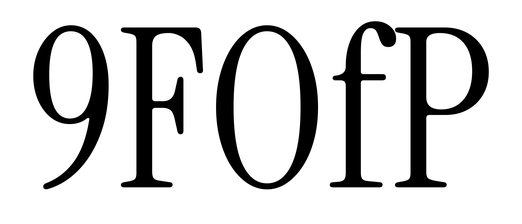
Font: InstrumentSerif-Regular